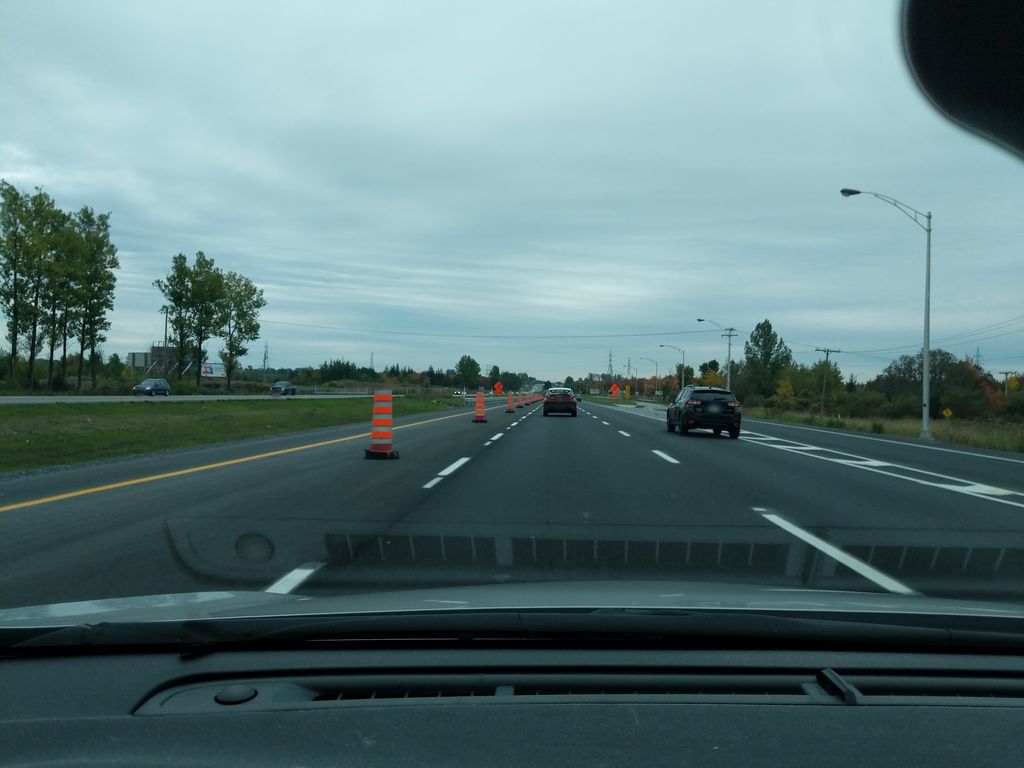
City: quebec_city